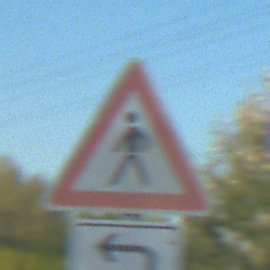
Verkehrszeichen: FussgaengerRechts
Zusatzzeichen unten: RichtungsangabeDurchPfeile2
Umgebung: Outdoor, RoadRail
Tageszeit: SunriseSunset
Wetter: Clear
Licht: Natural
Jahreszeit: NotSpecified
Kontrast: HighContrast